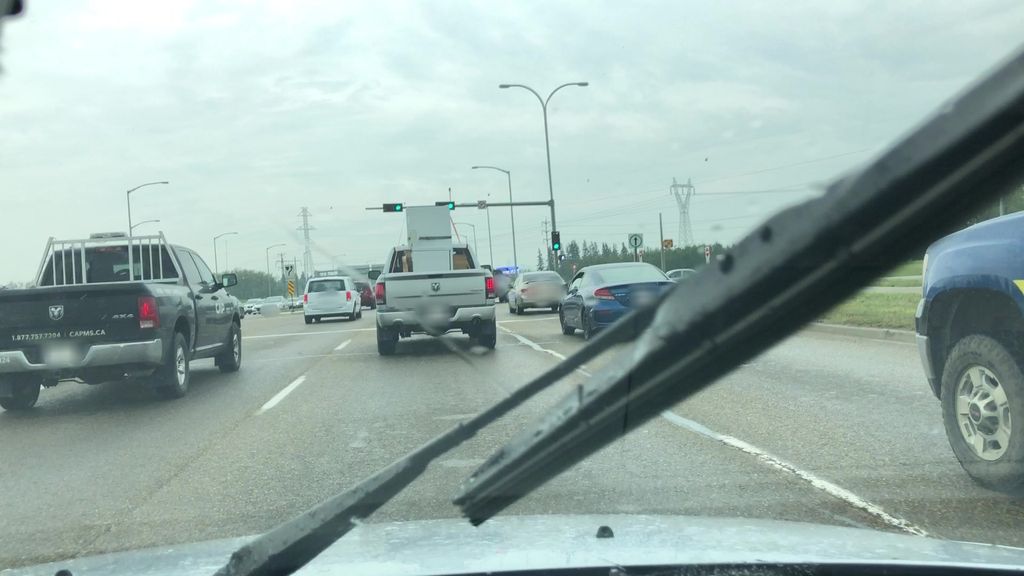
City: edmonton